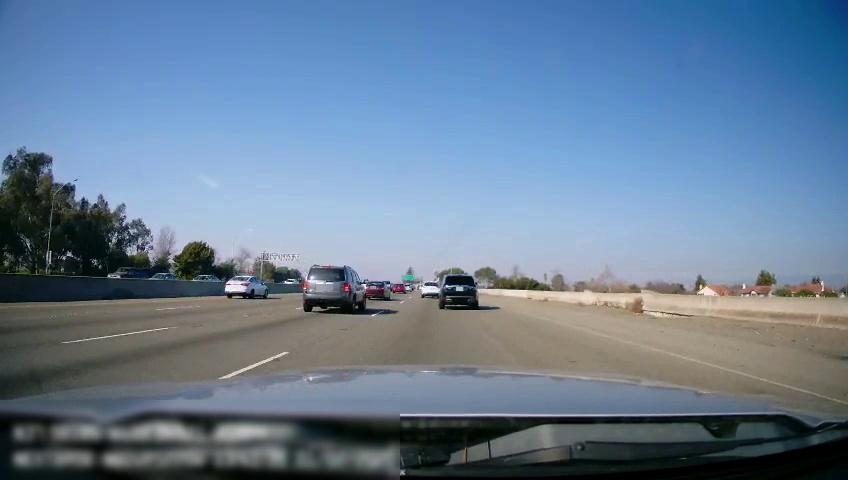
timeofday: Day
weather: Sunny
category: Drivable Space
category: Vehicles | SUV
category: Vehicles | Car
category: Vehicles | SUV
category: Vehicles | Car
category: Vehicles | SUV
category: Vehicles | SUV
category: Vehicles | Car
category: Vehicles | Truck
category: Lanes | Current Lane
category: Lanes | Current Lane
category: Lanes | Alternate Lane
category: Lanes | Alternate Lane
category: Lanes | Alternate Lane